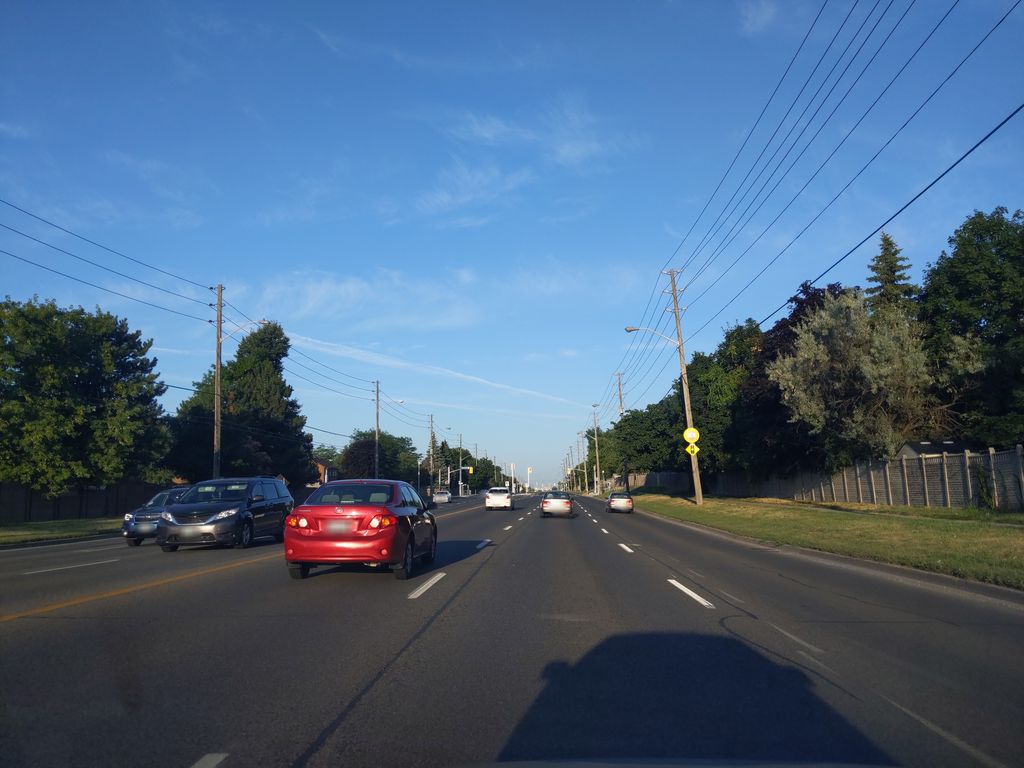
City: toronto